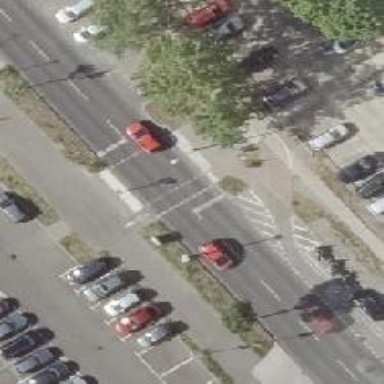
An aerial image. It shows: Footway crossing equipped with traffic signals.